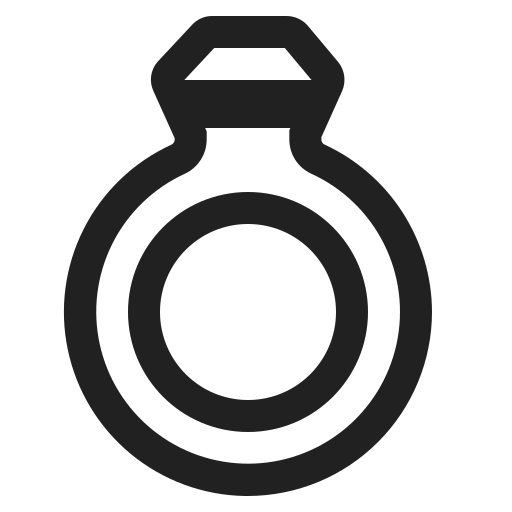
ring high contrast